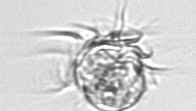
Label: Leegaardiella_ovalis